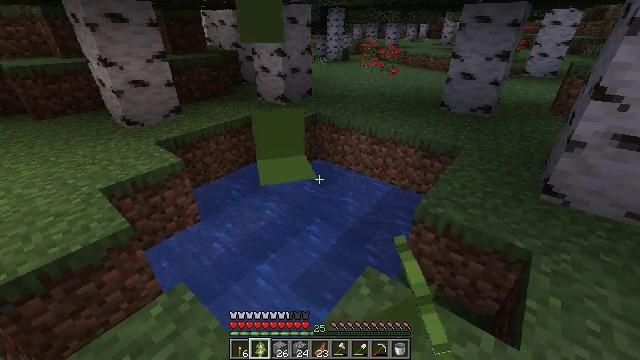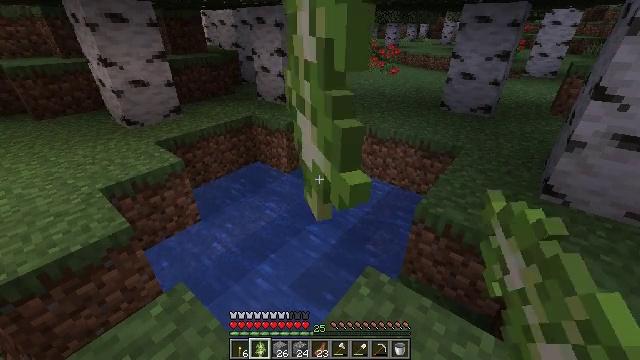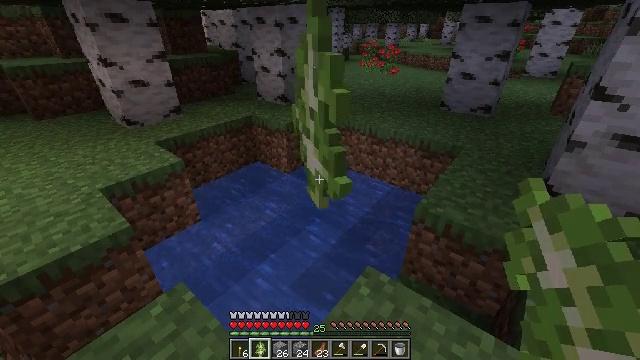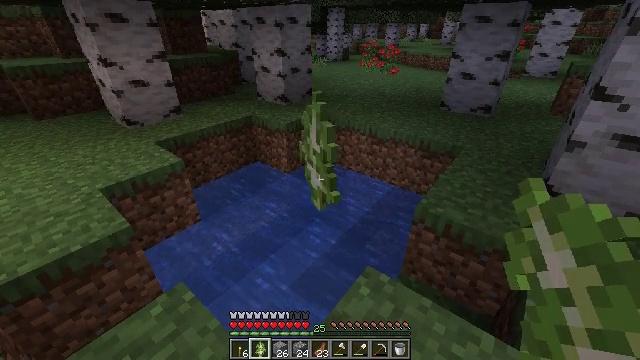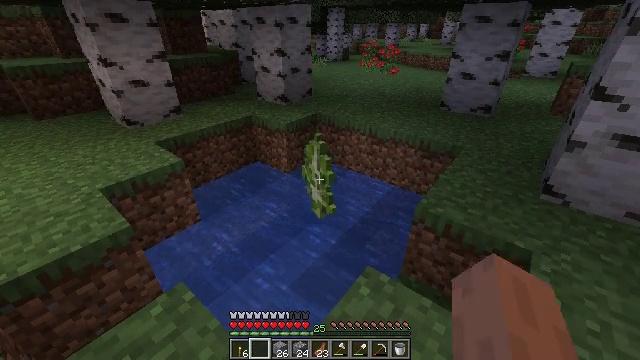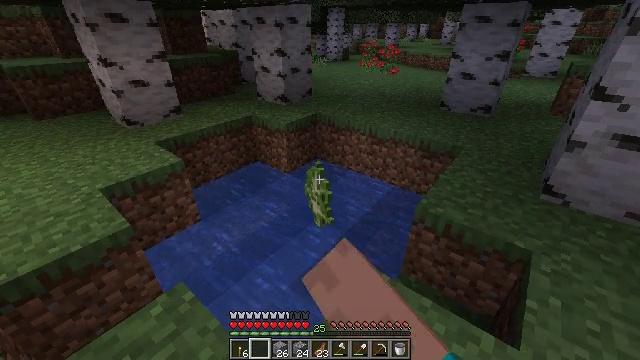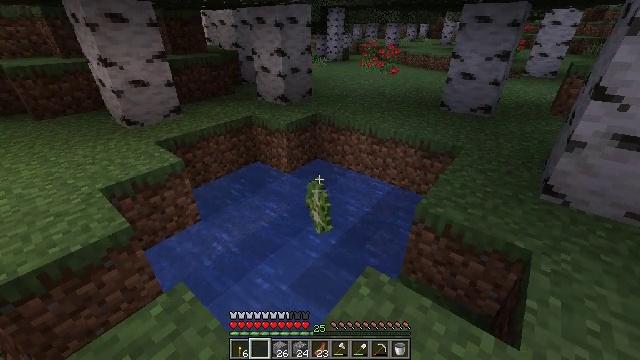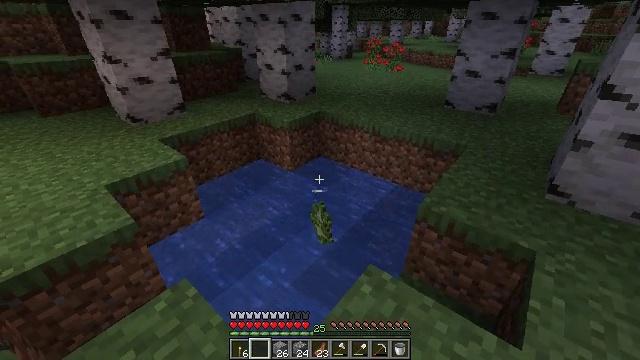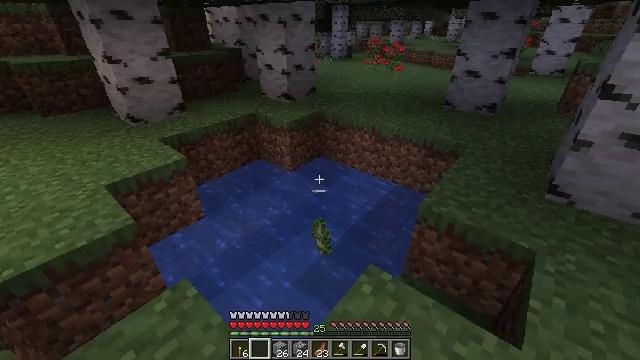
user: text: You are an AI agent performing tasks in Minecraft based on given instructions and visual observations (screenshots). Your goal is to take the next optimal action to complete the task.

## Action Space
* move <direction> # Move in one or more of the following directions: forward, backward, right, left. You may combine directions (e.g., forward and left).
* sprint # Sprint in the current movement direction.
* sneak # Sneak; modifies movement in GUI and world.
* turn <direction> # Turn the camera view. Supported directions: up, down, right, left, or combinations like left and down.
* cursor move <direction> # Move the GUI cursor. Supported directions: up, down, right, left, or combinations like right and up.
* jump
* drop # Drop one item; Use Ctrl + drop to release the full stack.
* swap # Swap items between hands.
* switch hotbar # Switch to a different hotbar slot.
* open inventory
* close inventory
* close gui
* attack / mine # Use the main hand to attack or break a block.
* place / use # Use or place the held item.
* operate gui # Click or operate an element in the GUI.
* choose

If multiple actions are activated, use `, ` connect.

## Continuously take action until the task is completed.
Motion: motion action
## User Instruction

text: Remove a birch sapling from the inventory.
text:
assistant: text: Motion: drop
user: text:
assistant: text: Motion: no_op
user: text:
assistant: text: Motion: no_op
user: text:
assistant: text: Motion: drop
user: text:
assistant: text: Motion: drop
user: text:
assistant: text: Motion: drop
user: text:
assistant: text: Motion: no_op
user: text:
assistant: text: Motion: no_op
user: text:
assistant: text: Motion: drop